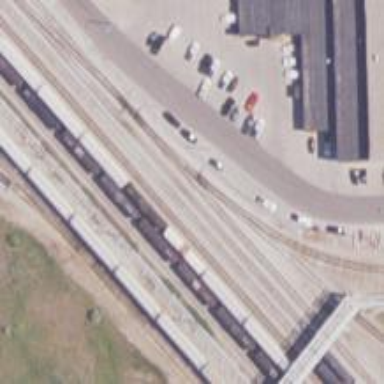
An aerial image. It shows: Rail spur service.